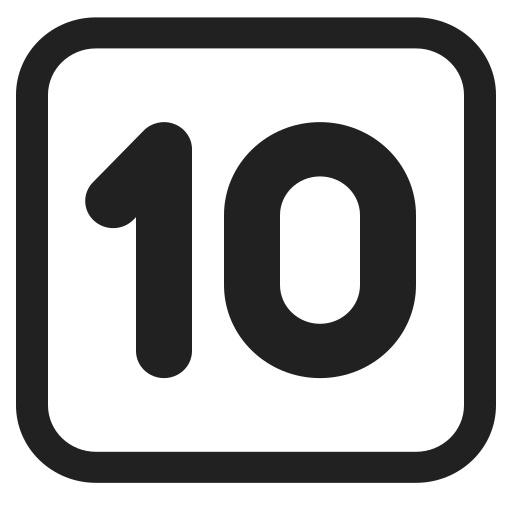
keycap 10 high contrast